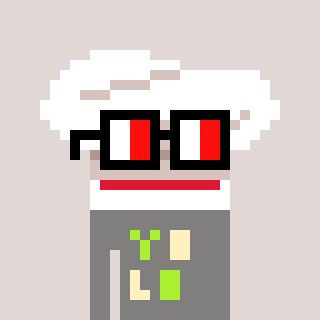
a pixel art character with square glasses with black frames and red eyes, a chef hat-shaped head and a bluegrey-colored body on a warm background